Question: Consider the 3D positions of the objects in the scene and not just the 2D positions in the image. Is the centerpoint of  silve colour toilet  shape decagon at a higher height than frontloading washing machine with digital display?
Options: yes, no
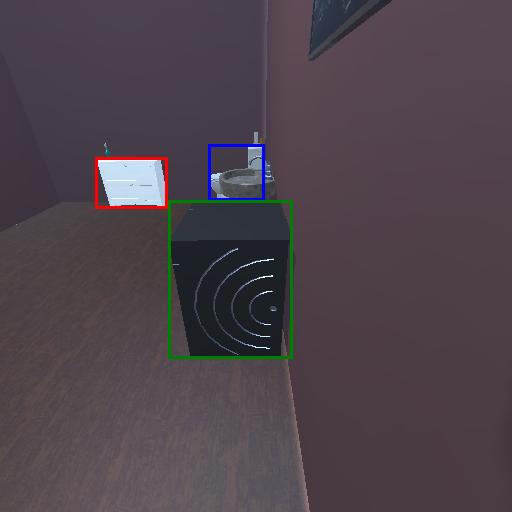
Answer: yes